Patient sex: M
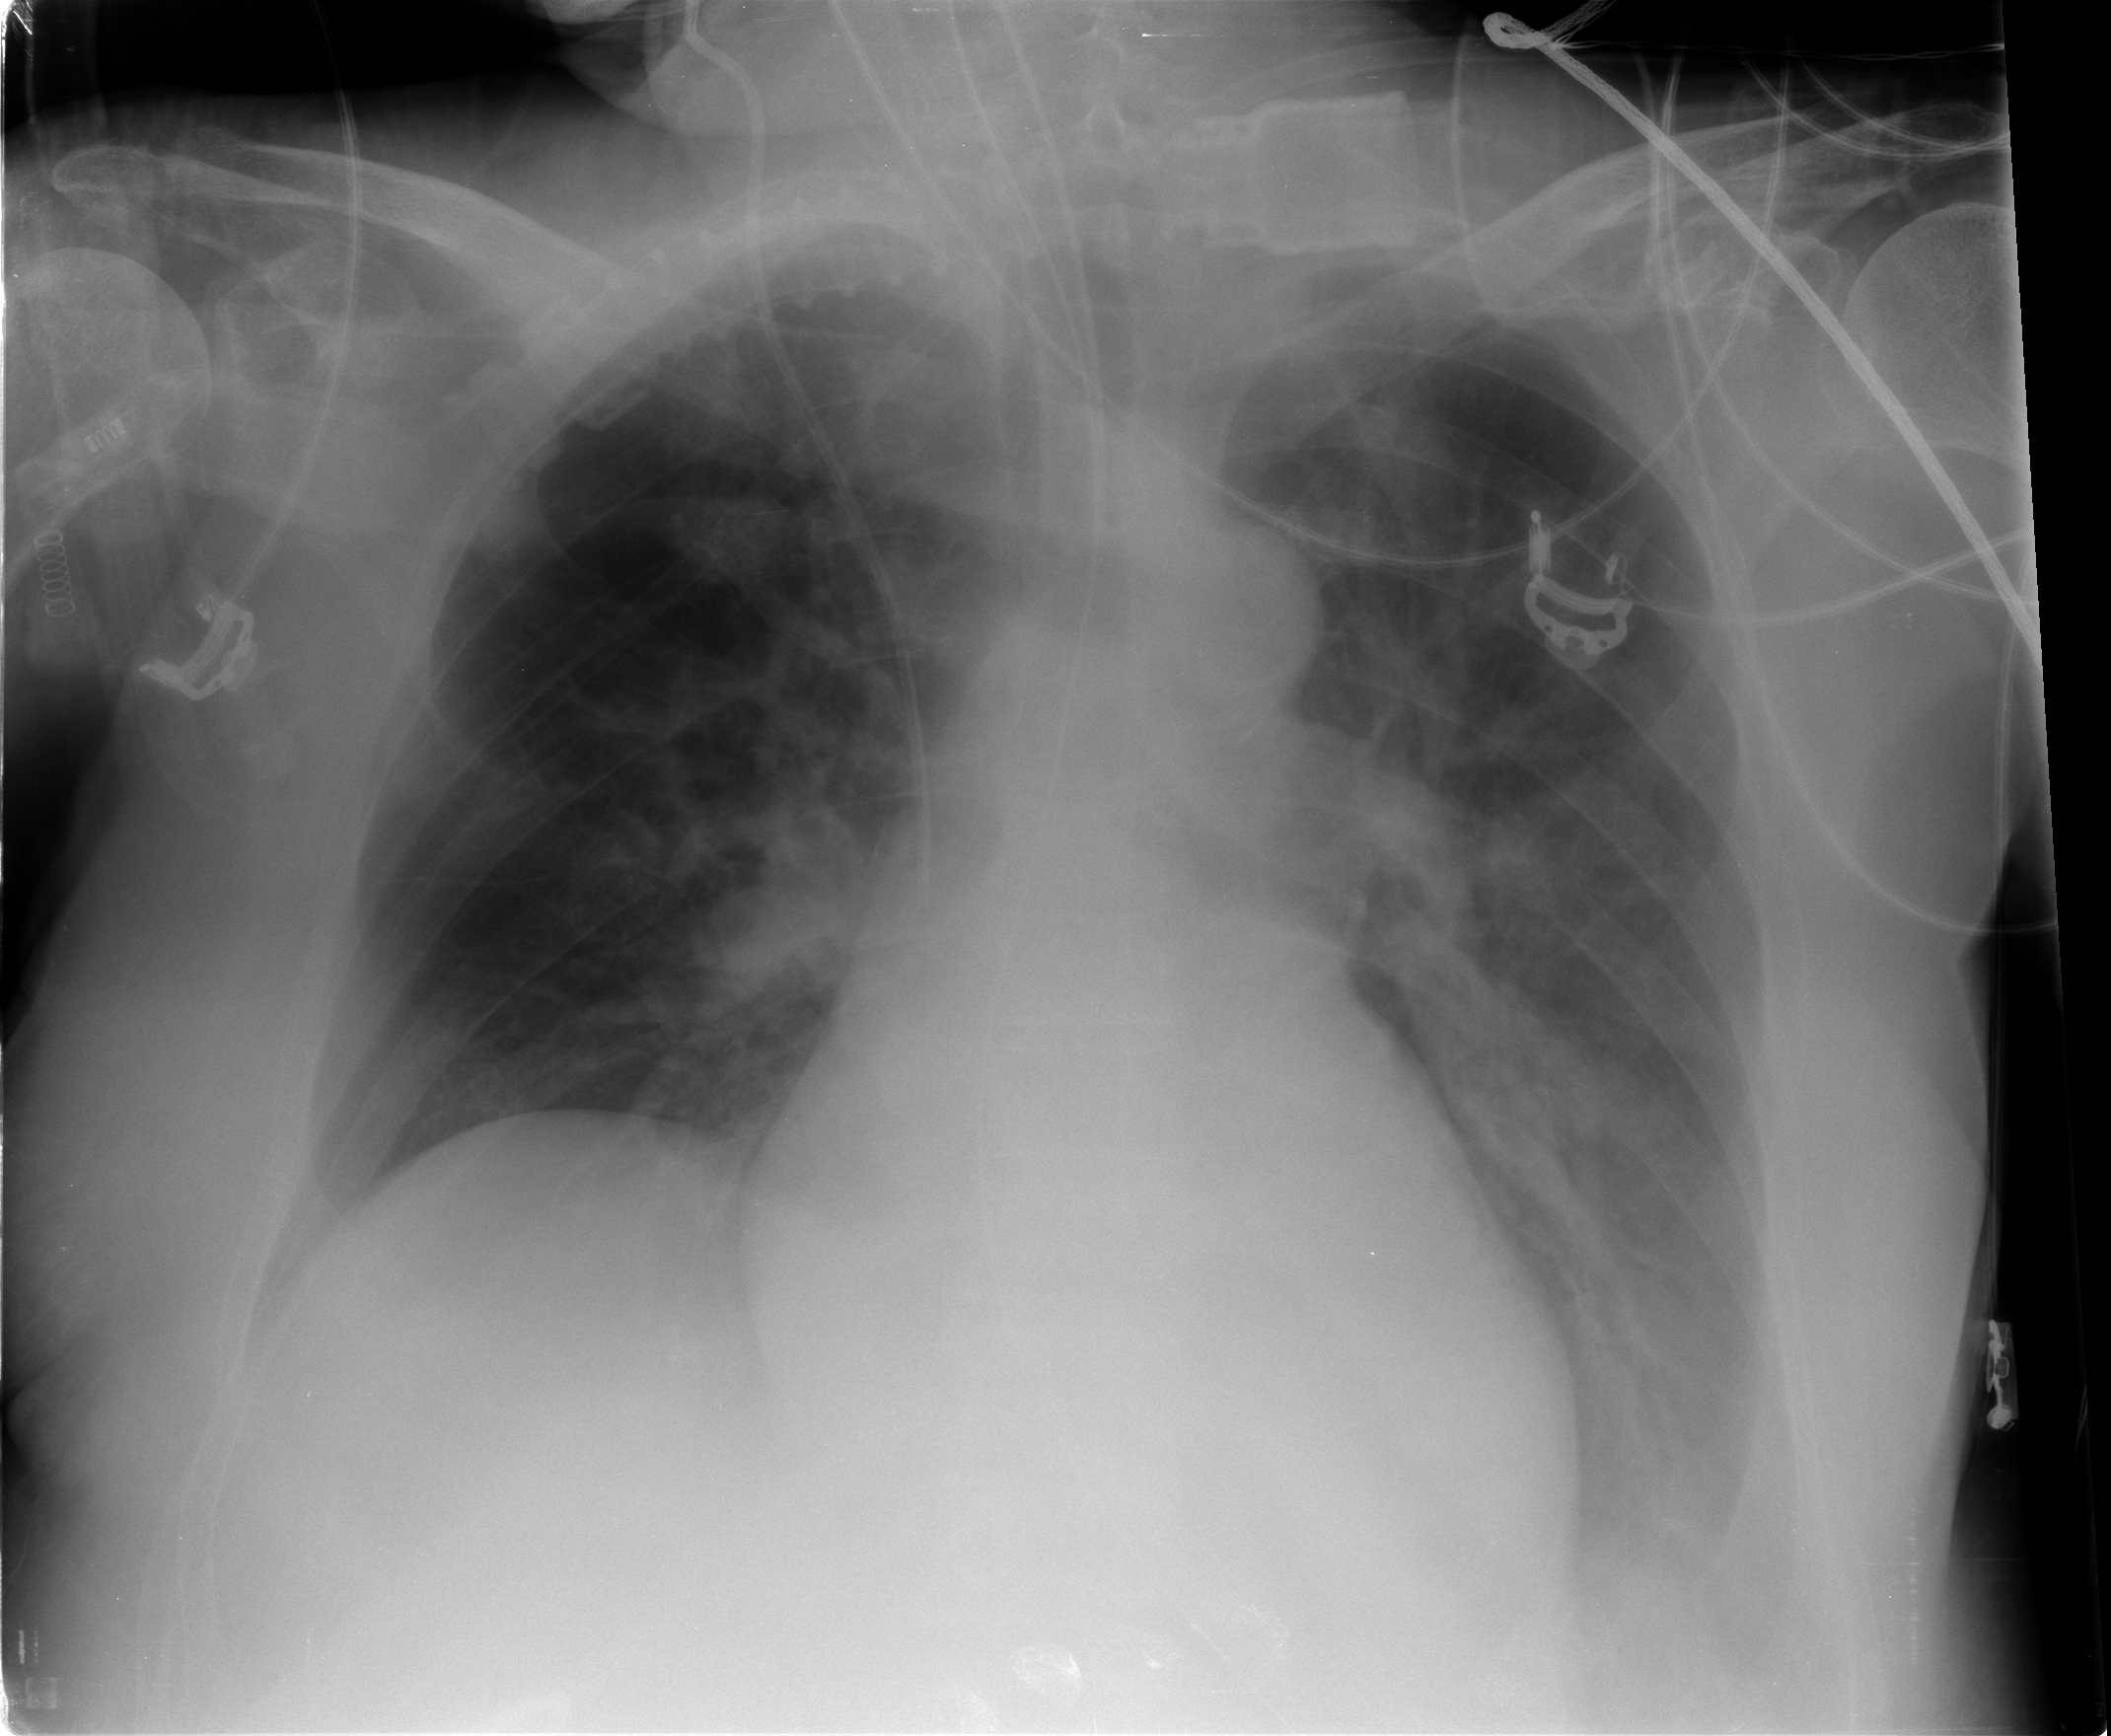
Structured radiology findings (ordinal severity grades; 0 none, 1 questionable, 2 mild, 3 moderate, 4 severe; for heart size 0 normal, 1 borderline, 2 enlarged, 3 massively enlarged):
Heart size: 1
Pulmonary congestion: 0
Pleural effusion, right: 0
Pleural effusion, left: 3
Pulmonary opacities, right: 0
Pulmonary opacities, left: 0
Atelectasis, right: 0
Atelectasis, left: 0